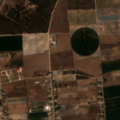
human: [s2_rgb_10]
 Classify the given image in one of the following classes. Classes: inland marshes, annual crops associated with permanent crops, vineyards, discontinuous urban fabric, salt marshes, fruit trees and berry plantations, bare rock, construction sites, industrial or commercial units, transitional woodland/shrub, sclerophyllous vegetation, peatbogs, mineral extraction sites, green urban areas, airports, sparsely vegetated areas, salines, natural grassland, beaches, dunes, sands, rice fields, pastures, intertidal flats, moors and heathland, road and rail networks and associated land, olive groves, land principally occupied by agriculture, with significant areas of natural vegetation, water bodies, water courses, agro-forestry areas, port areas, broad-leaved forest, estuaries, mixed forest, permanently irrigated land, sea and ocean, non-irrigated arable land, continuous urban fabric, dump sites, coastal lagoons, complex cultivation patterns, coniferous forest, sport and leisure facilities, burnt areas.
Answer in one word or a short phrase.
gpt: complex cultivation patterns, land principally occupied by agriculture, with significant areas of natural vegetation, broad-leaved forest